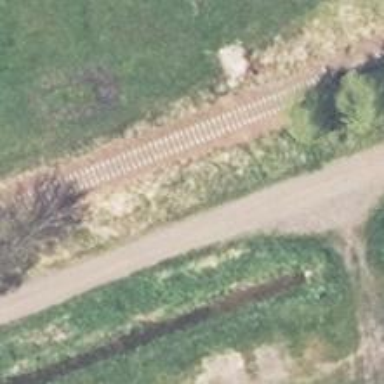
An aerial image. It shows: Abandoned railway.